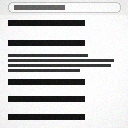
Screen state: on